Question: My navbar seems to go out of whack. It's especially evident when I view the site on my mobile device, or just shrink my desktop window.
Below is a link to my site along with the code. I would love for my name to fit between my projects tap on the left and my e-mail and twitter icons on the right. Thank you for your help and time.
<URL>

(trying to get past stack socials 2 link limit...
imugr dot com/0s4iJyr
imgur dot com/vqjiyEd)
(Edited to include screenshots)
'''
<div class="navbar navbar-default">
<div class="container">
<div class="Heading Tag" align="center"><h2>Jovan S Hernandez</h2></div>
<button type="button" class="navbar-toggle" data-toggle="collapse"
data-target="#example-navbar-collapse">
<span class="sr-only">Toggle navigation</span>
<span class="icon-bar"></span>
<span class="icon-bar"></span>
<span class="icon-bar"></span>
</button>
</div>
<div class="collapse navbar-collapse" id="example-navbar-collapse">
<ul class="nav navbar-nav">
<li class="dropdown">
<a href="#" class="dropdown-toggle" data-toggle="dropdown">
Projects <b class="caret"></b>
</a>
<ul class="dropdown-menu">
<li><a href="#">JoCat Creative Media</a></li>
<li><a href="#">Gesaffelstein Landing</a></li>
<li><a href="#">Monthly Resolutions</a></li>
<li class="divider"></li>
<li><a href="#">Home</a></li>
<li class="divider"></li>
</ul>
</li>
</ul>
<ul class="pull-right">
<a href="mailto:jovanshernandez@gmail.com"><i class="fa fa-envelope-o"></i> Email Me</a>
<a href="http://www.twitter.com/jovansn0w"><i class="fa fa-twitter"></i> Twitter</a>
</ul>
</div><!-- .container -->
</div><!-- .navbar -->
'''
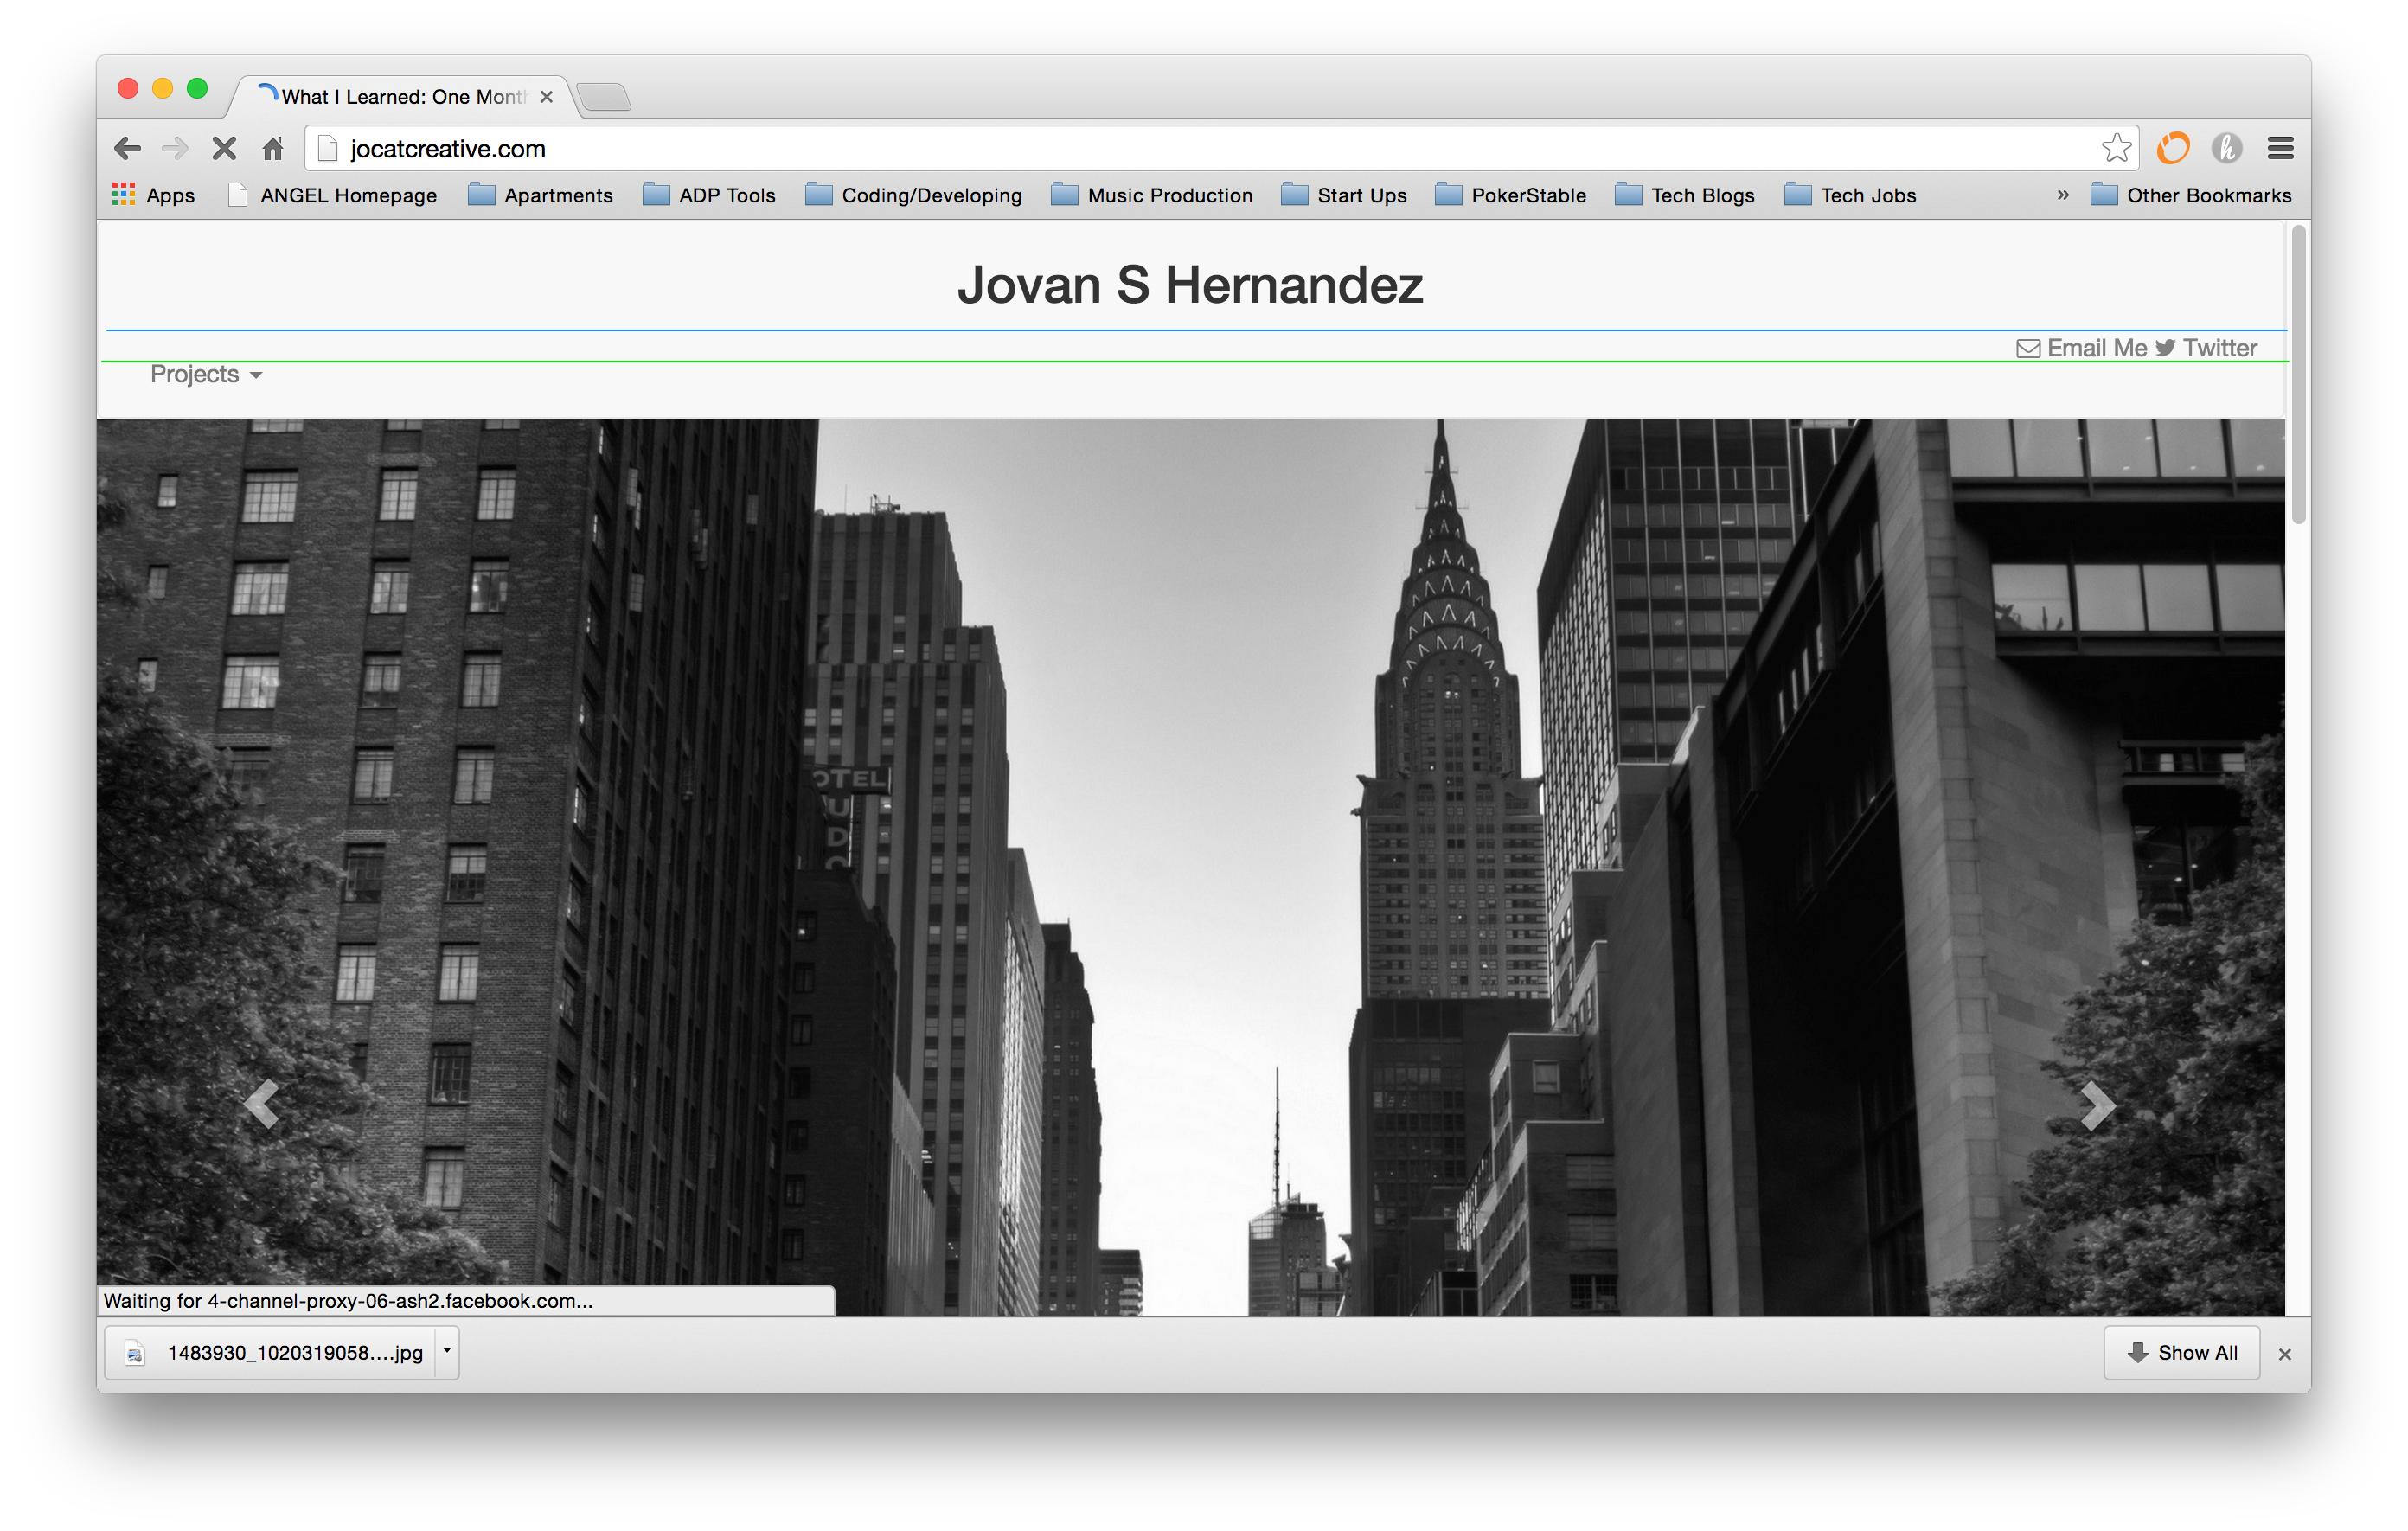
Answer: ## DEMO: https://jsbin.com/qufelu/1/
<URL>
You were using some incorrect classes, missing tags (on the right aligned stuff), unclosed tag (collapse), and were using an outdated attribute from ancient history ( 'align="center"') Also, you don't need to wrap the name inside a div.
'''
.custom-navbar {
background: transparent;
border: 0px;
}
@media (max-width:767px) {
.custom-navbar .name {
font-size: 20px;
float: left;
margin: 0;
padding: 15px 0 15px 15px;
}
.custom-navbar .navbar-toggle {
margin: 10px 15px 0 0;
float: right;
}
}
@media (min-width:768px) {
.custom-navbar .navbar-header {
width: 100%;
margin: 0;
}
.custom-navbar .name {
text-align: center;
float: none;
}
}
'''
'''
<div class="navbar navbar-default custom-navbar">
<div class="container-fluid">
<div class="navbar-header">
<h2 class="name">Jovan S Hernandez</h2>
<button type="button" class="navbar-toggle" data-toggle="collapse"
data-target="#navbar-collapse">
<span class="sr-only">Toggle navigation</span>
<span class="icon-bar"></span>
<span class="icon-bar"></span>
<span class="icon-bar"></span>
</button>
</div>
<div class="collapse navbar-collapse" id="navbar-collapse">
<ul class="navbar-right nav navbar-nav">
<li><a href="mailto:jovanshernandez@gmail.com"><i class="fa fa-envelope-o"></i> Email Me</a></li>
<li><a href="http://www.twitter.com/jovansn0w"><i class="fa fa-twitter"></i> Twitter</a></li>
</ul>
<ul class="nav navbar-nav navbar-left">
<li class="dropdown">
<a href="#" class="dropdown-toggle" data-toggle="dropdown">
Projects <b class="caret"></b>
</a>
<ul class="dropdown-menu">
<li><a href="#">JoCat Creative Media</a></li>
<li><a href="#">Gesaffelstein Landing</a></li>
<li><a href="#">Monthly Resolutions</a></li>
<li class="divider"></li>
<li><a href="#">Home</a></li>
<li class="divider"></li>
</ul>
</li>
</ul>
</div>
<!-- .navbar-collapse -->
</div>
<!-- .container -->
</div>
<!-- .navbar -->
'''